Interaction volume radius: 5 \u00c5
Interaction volume height: 20 \u00c5
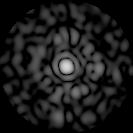
Disorder parameter: 0.8275